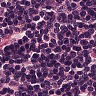
Metastatic tissue present: no